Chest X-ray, AP view. Patient: 27 years old, sex M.
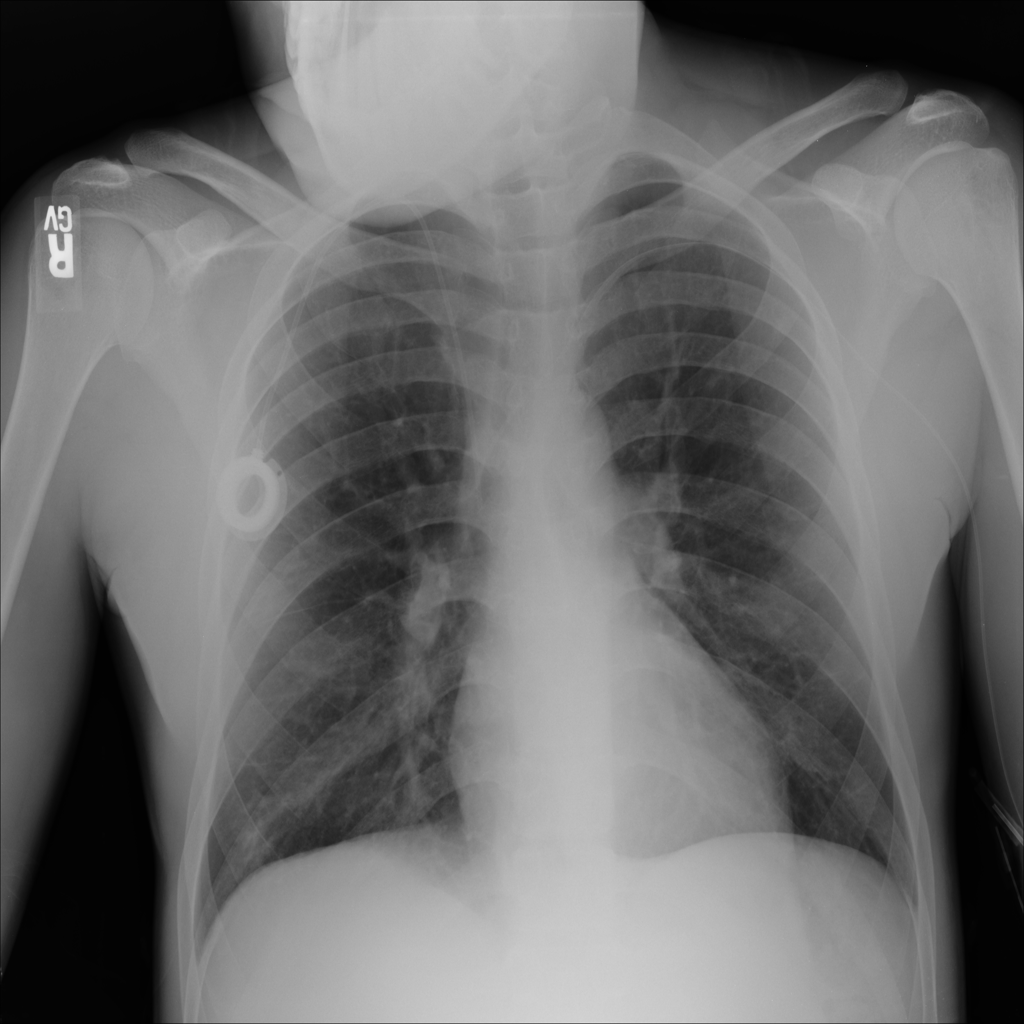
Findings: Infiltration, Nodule